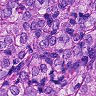
Metastatic tissue present: yes